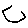
Label: hexagon